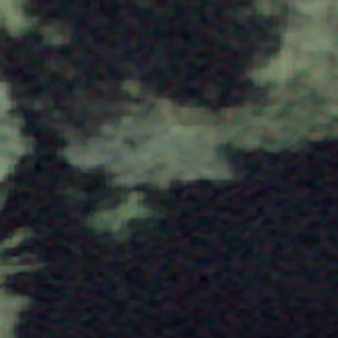
Label: other